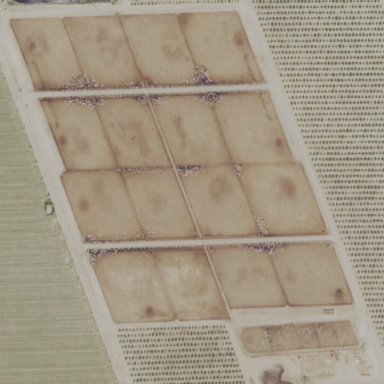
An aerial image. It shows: Farmyard area.